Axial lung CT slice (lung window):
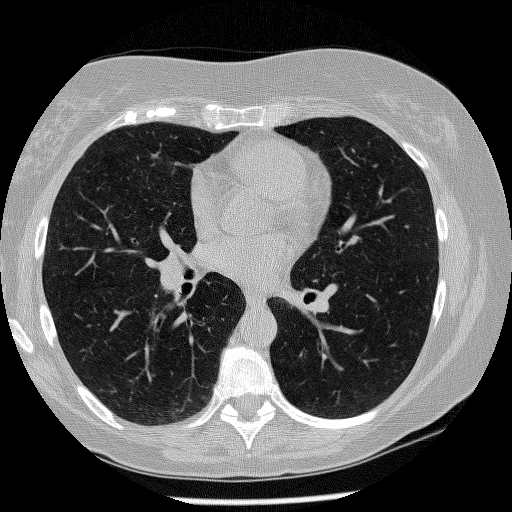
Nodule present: no